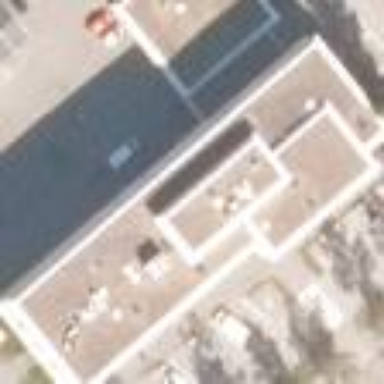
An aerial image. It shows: Office building.